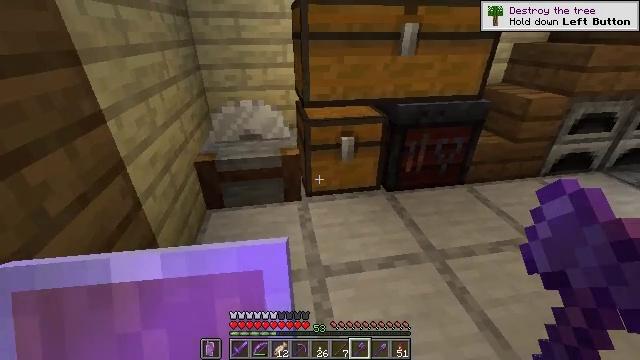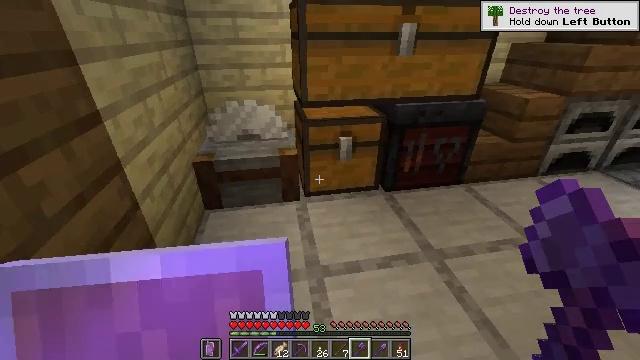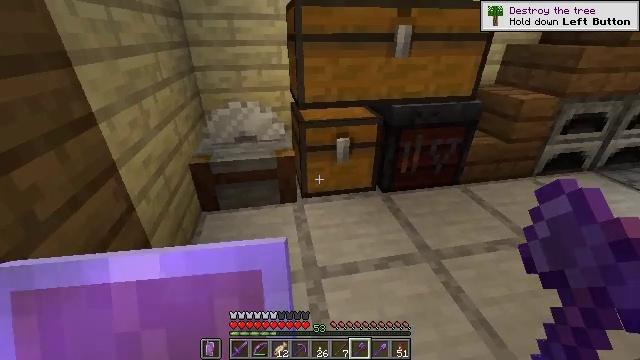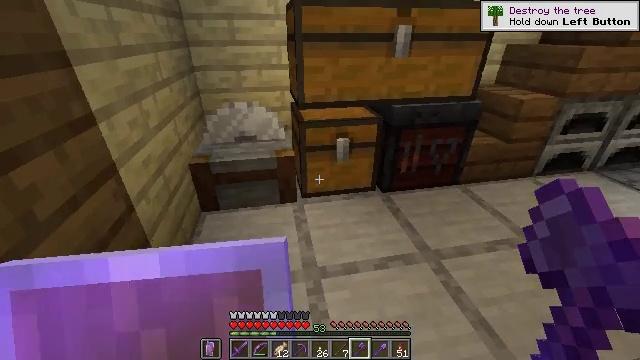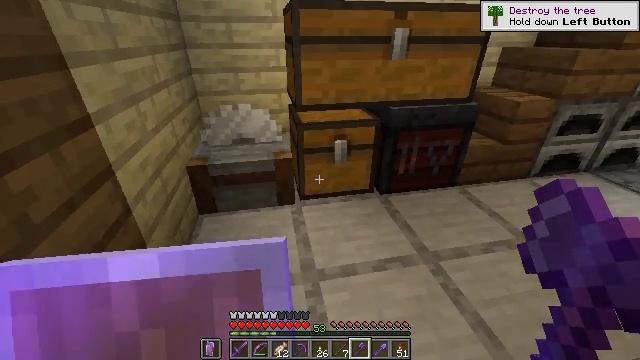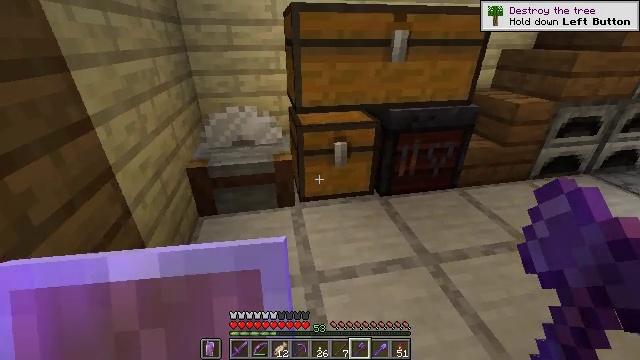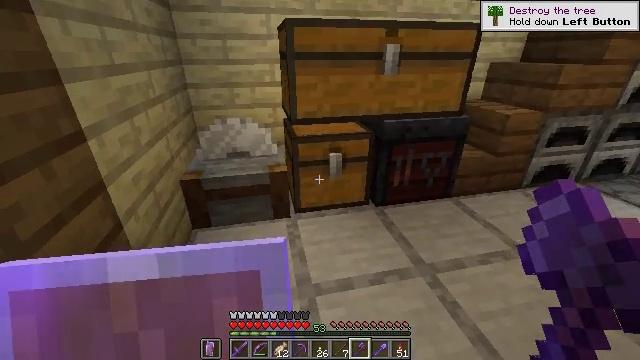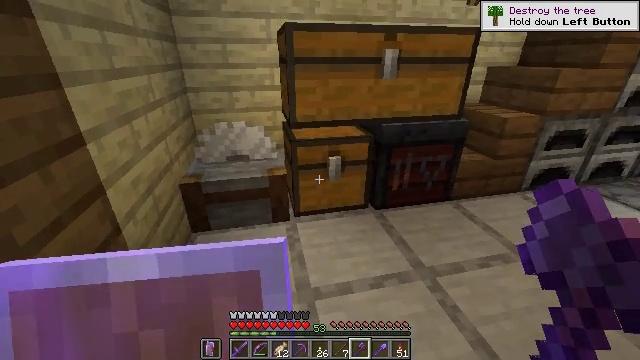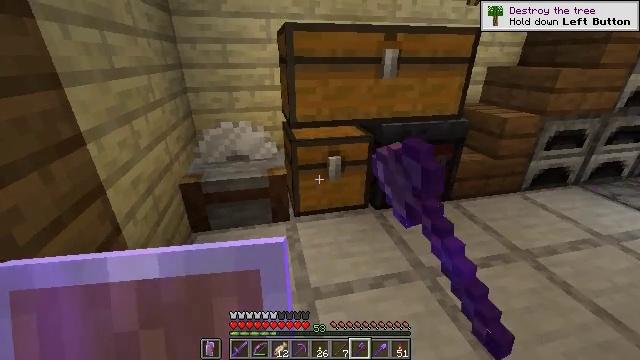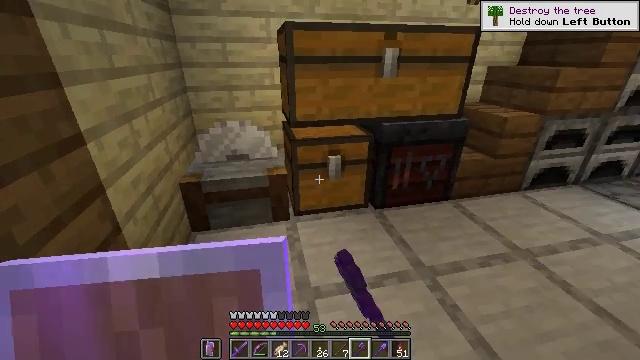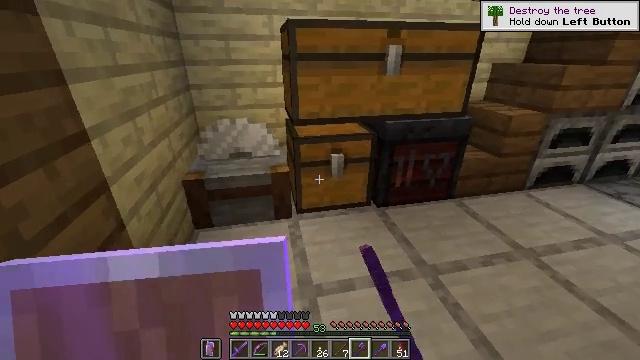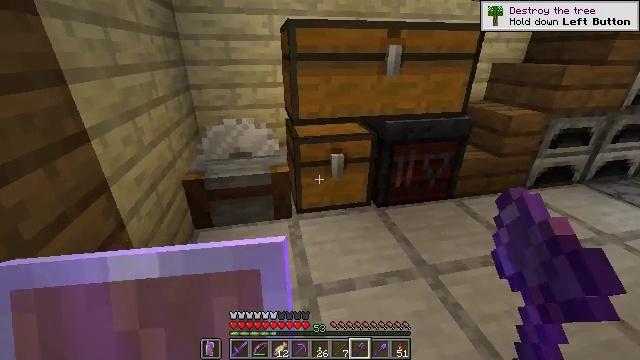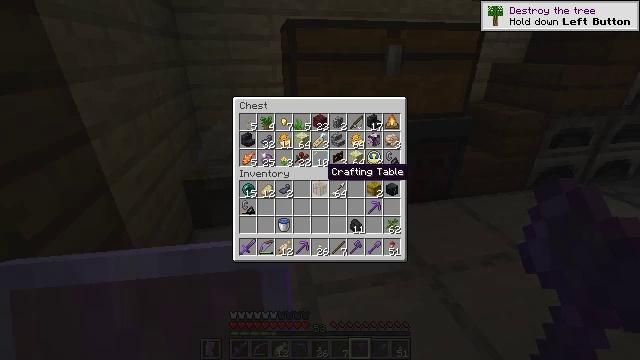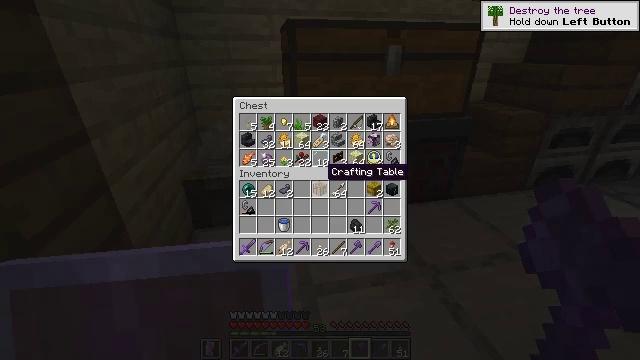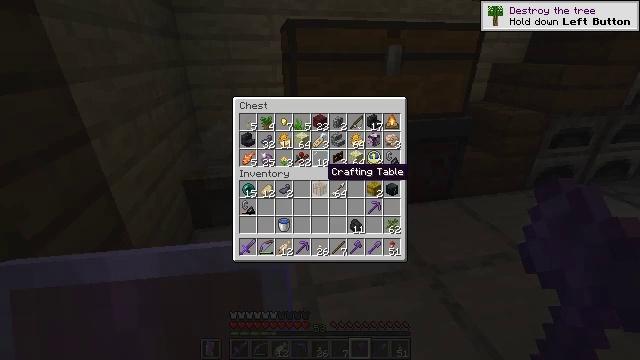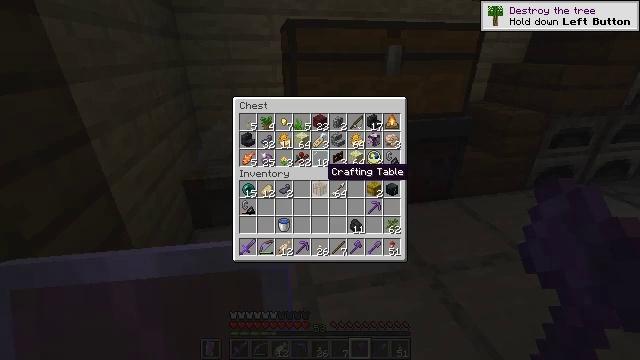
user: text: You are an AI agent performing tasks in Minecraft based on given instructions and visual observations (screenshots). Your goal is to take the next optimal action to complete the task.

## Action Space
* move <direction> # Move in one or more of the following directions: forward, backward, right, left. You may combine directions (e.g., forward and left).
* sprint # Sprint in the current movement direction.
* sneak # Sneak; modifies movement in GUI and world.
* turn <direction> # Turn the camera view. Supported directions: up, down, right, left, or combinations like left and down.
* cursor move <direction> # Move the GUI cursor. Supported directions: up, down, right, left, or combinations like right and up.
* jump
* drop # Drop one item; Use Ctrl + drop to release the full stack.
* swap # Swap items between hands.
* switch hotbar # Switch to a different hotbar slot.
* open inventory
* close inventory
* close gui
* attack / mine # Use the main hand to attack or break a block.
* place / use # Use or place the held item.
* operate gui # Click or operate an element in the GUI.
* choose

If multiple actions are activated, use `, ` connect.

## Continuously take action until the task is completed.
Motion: motion action
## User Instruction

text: Break the vines.
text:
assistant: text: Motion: no_op
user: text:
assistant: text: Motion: no_op
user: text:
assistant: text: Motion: no_op
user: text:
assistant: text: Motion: no_op
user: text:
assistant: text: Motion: no_op
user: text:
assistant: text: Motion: turn right and up
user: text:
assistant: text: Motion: use / place
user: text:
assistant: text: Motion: use / place
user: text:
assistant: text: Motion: use / place
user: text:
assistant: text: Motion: no_op
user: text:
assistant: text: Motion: no_op
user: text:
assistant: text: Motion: no_op
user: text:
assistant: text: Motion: no_op
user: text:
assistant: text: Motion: no_op
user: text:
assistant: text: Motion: no_op
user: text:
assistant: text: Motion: no_op
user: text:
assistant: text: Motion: no_op
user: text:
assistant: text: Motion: no_op
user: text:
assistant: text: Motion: no_op
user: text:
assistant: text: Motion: no_op
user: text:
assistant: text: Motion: no_op
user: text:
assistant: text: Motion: no_op
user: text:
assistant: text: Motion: no_op
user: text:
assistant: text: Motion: no_op
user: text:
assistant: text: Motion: no_op
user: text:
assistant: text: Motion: no_op
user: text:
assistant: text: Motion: no_op
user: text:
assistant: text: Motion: no_op
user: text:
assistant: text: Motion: no_op
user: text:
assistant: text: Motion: no_op